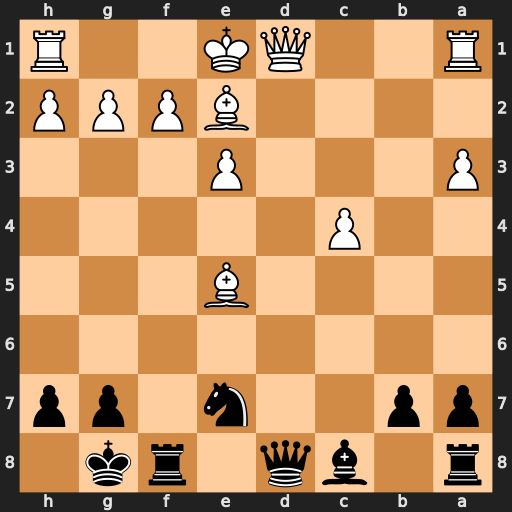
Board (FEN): r1bq1rk1/pp2n1pp/8/4B3/2P5/P3P3/4BPPP/R2QK2R
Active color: b
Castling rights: KQ
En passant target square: -
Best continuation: Qa5+ Qd2 Qxe5